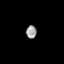
Tissue: skin
Cell type: Epithelial cells
Senescence score: 0.2556
Nuclear area (px): 131
Mean DAPI intensity: 159.336